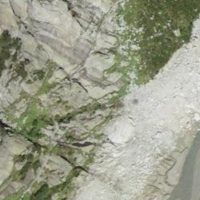
EUNIS habitat code: 31
Species observed at this site:
Primula hirsuta
Campanula barbata